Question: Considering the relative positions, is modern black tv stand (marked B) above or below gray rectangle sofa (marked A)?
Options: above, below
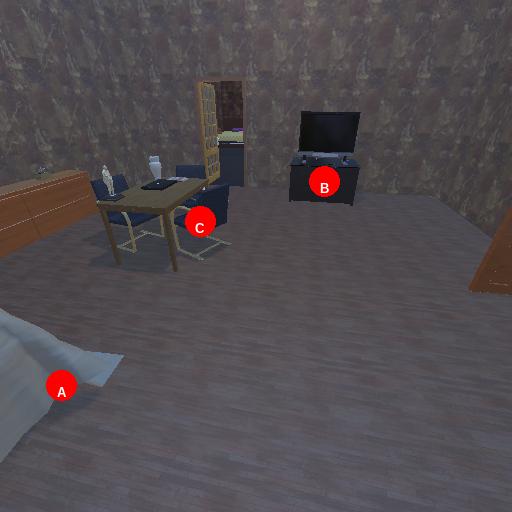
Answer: above